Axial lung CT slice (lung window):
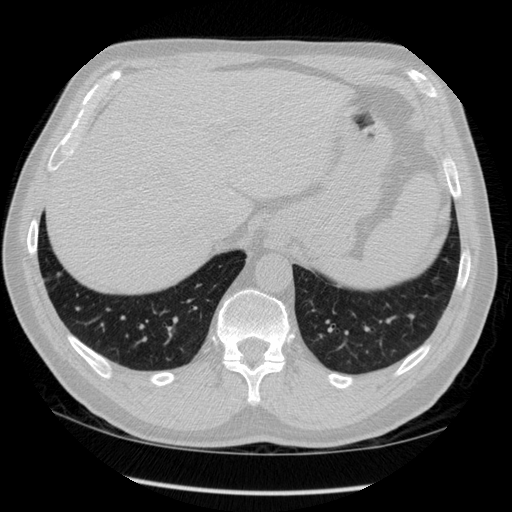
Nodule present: no